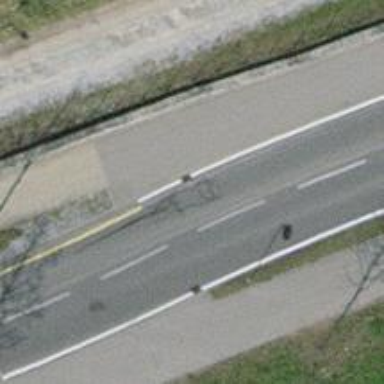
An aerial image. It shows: Tertiary road with cycle track alongside it.